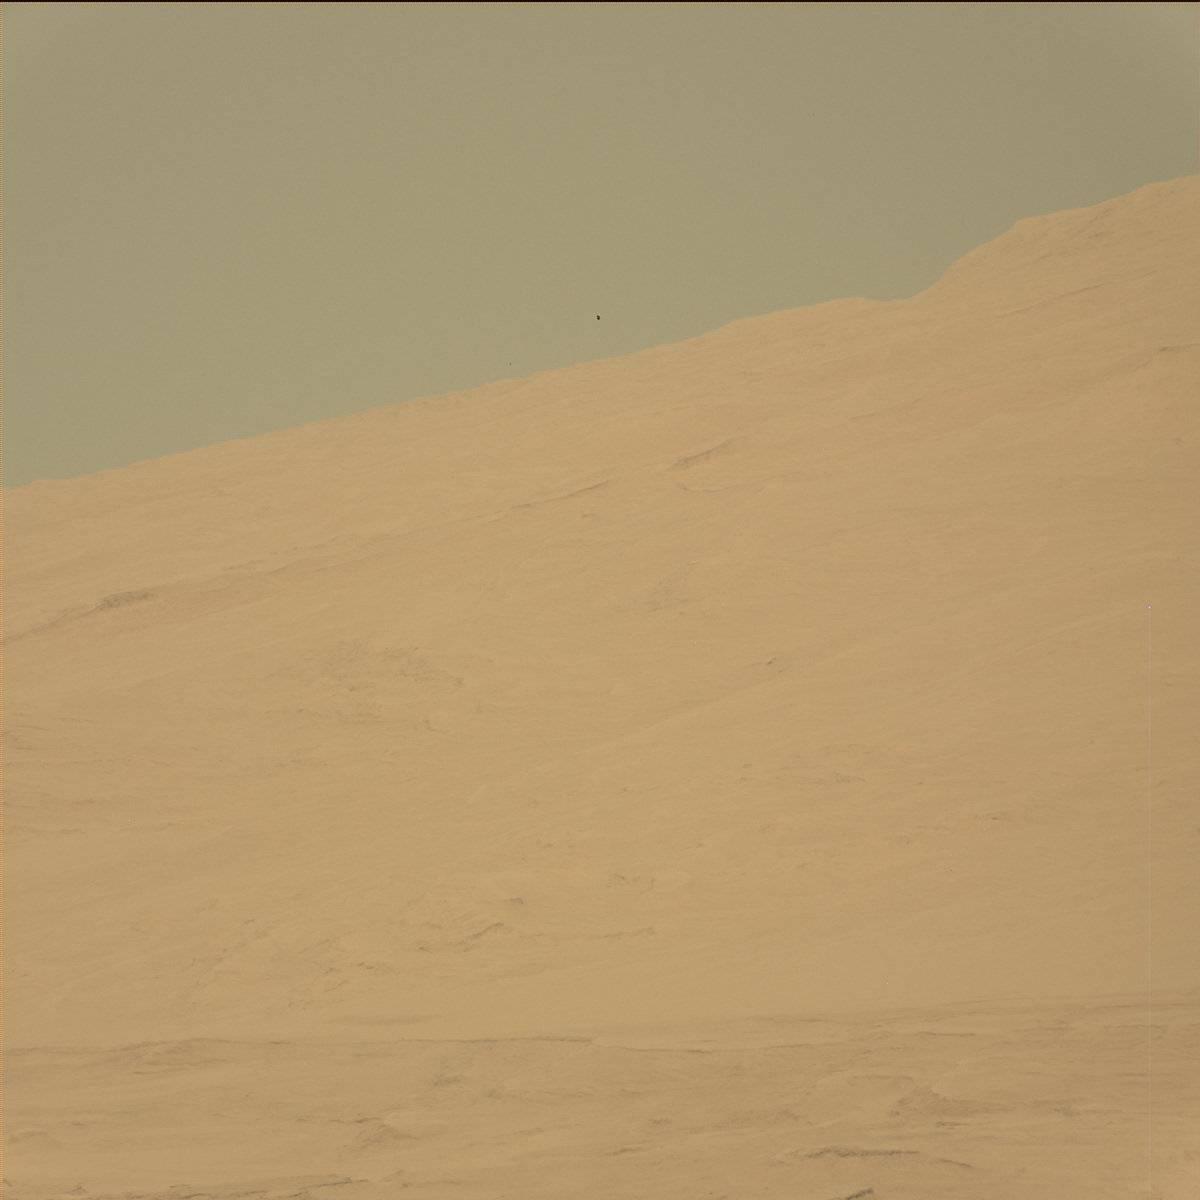
Terrain classes present: Ridge, Sky